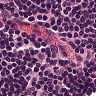
Metastatic tissue present: no